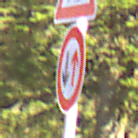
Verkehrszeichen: VorrangDesGegenverkehrs
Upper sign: Arbeitsstelle
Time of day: MorningAfternoon
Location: Outdoor (Nature)
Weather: Clear
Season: Winter
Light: Natural